Sex: M
Age: 76
Scanner: Avanto
Primary tumour origin: Other
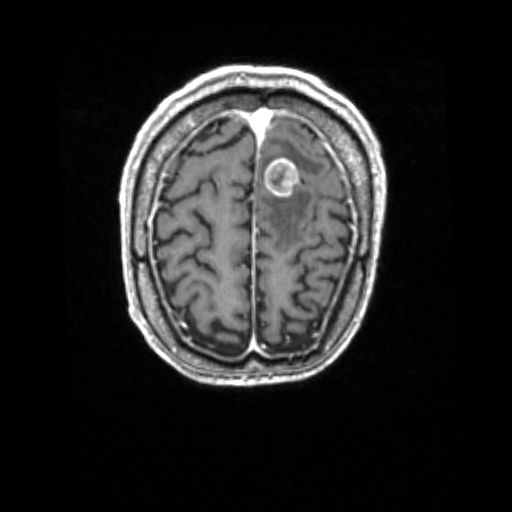
Segmented lesion volume (cc): 3.776
Number of lesion components: 1